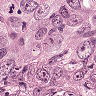
Metastatic tissue present: yes